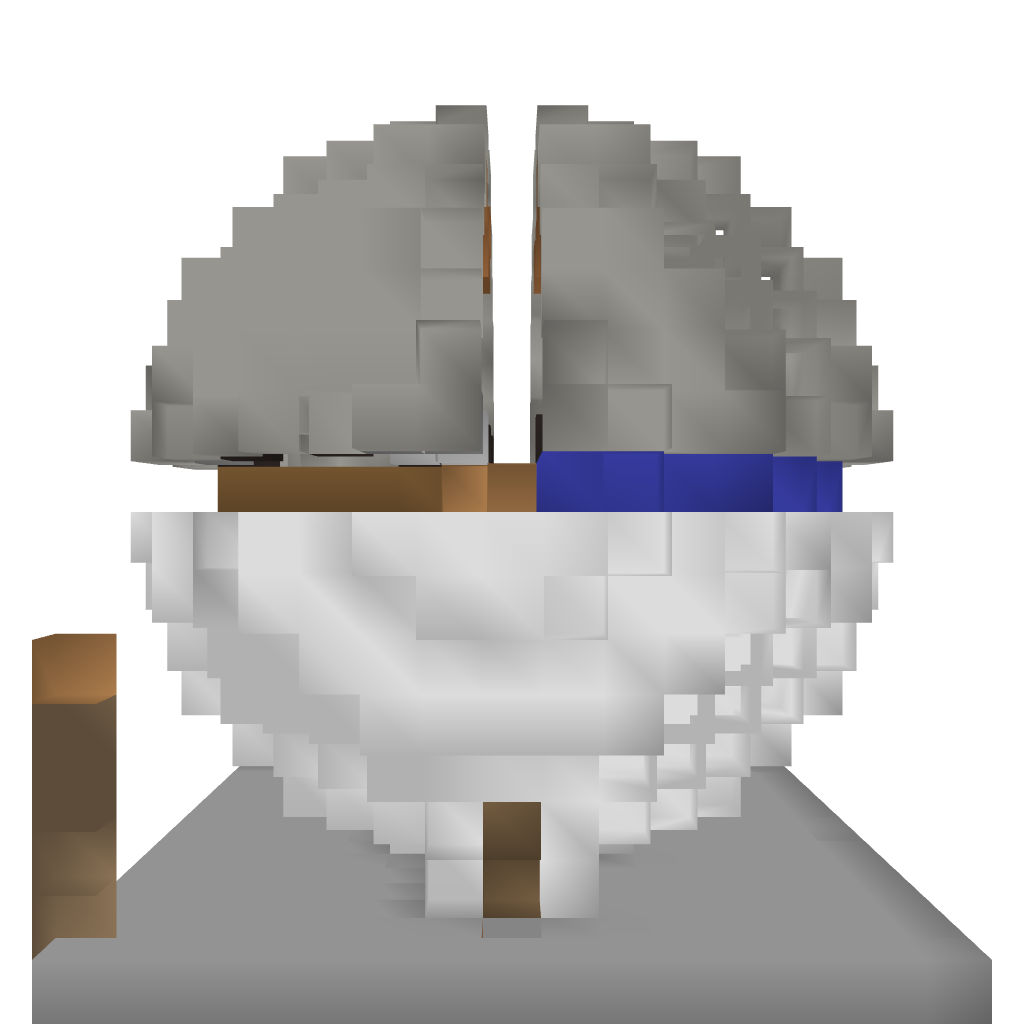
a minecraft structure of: Sphere House